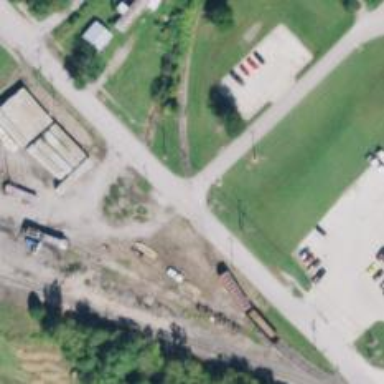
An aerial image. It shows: Abandoned railway.